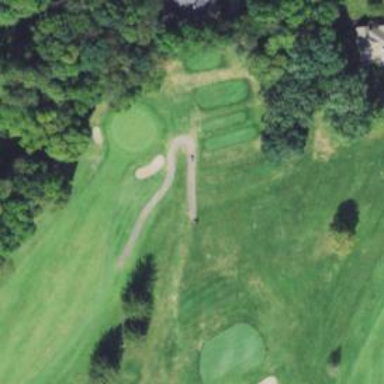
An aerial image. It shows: Golf course surrounded by greenery.